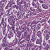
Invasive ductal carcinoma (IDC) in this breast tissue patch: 1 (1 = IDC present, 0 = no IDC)